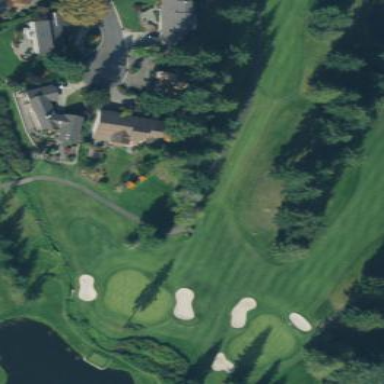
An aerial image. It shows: Area with grass used as rough in golf course.